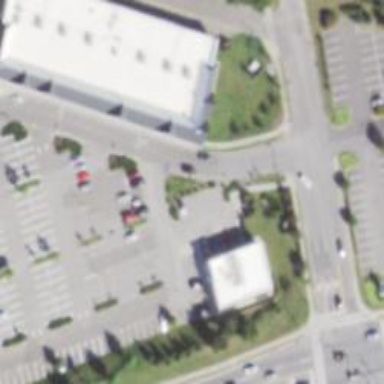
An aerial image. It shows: Retail building.